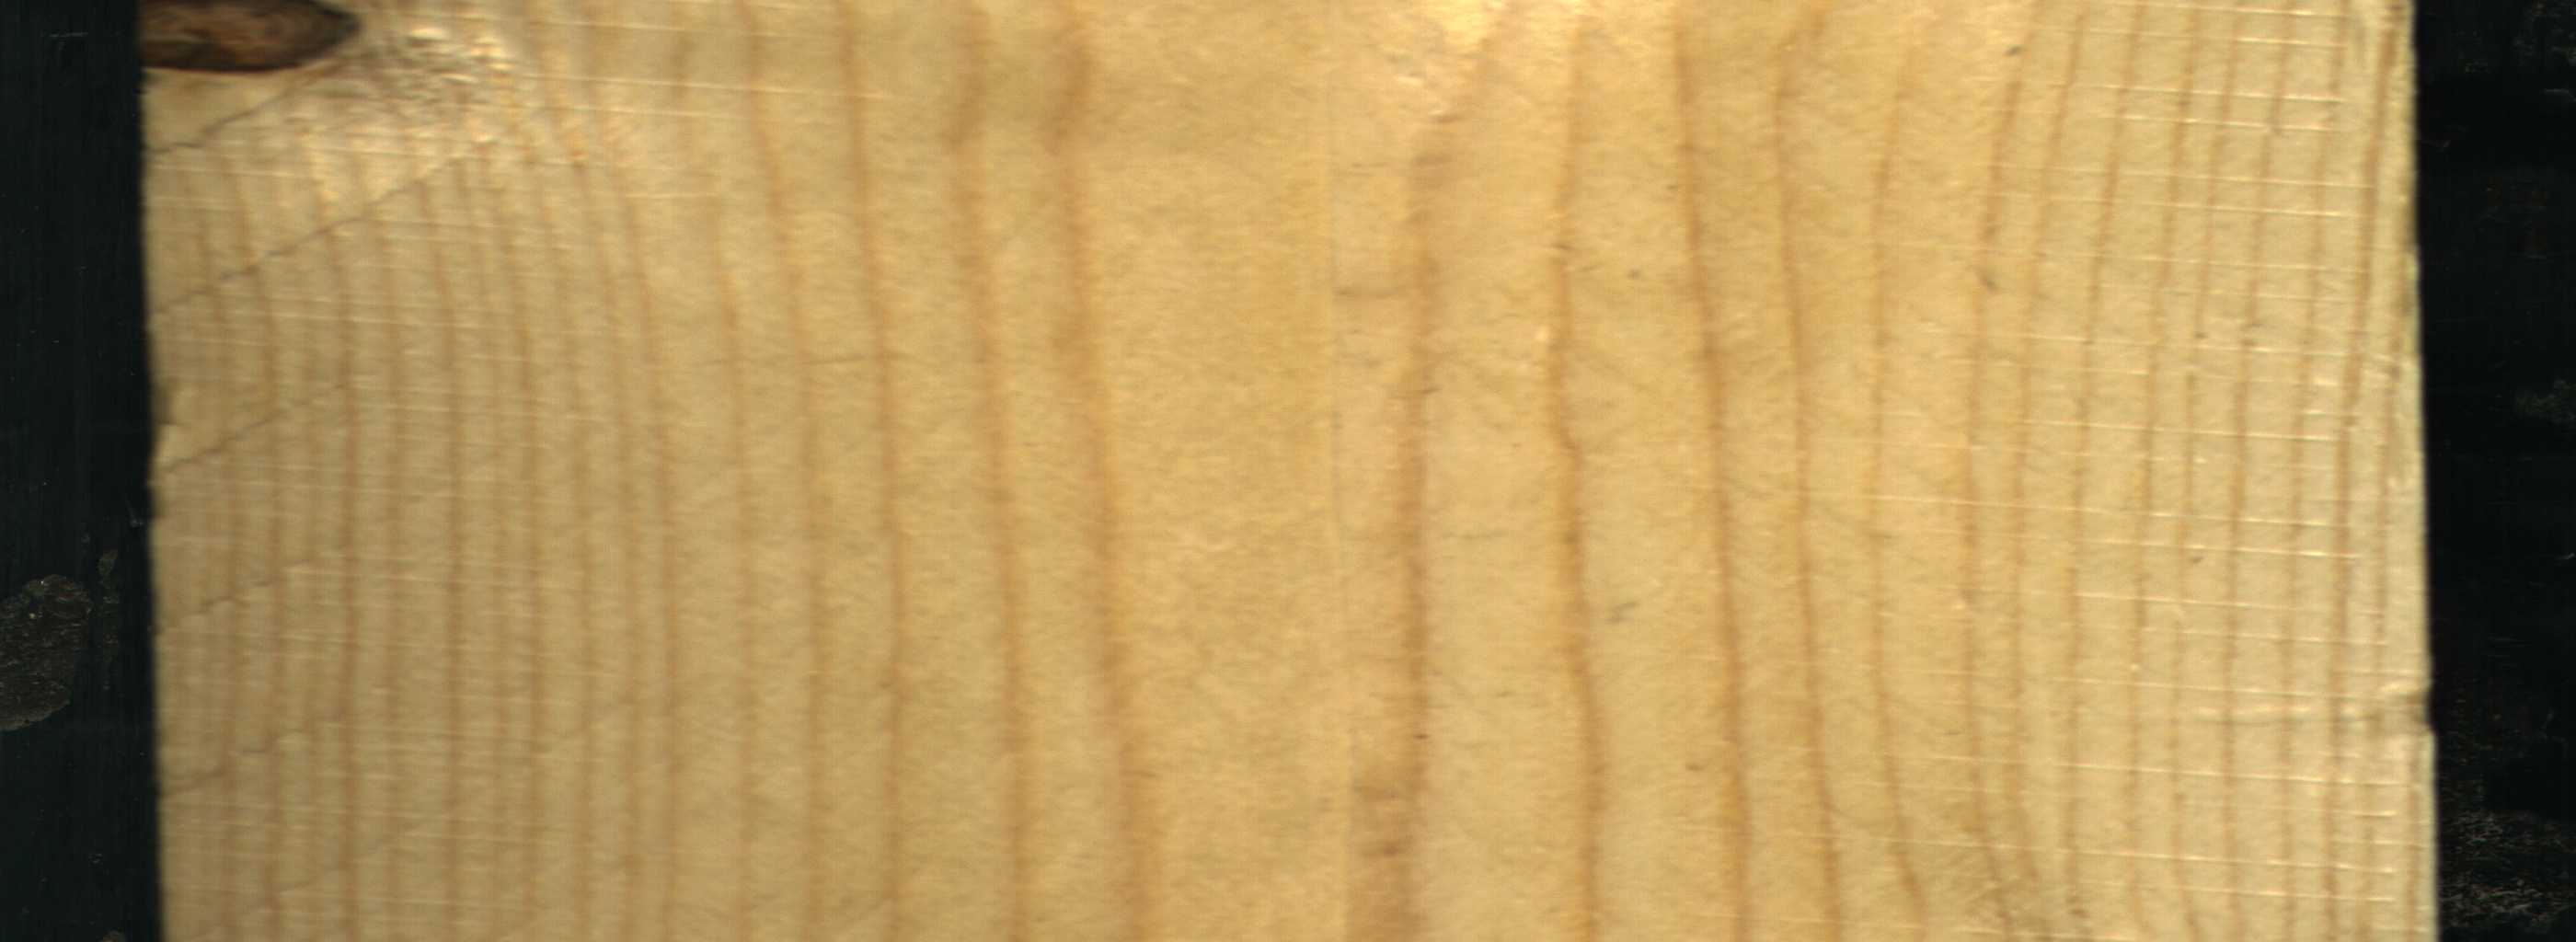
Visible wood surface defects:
Dead_Knot